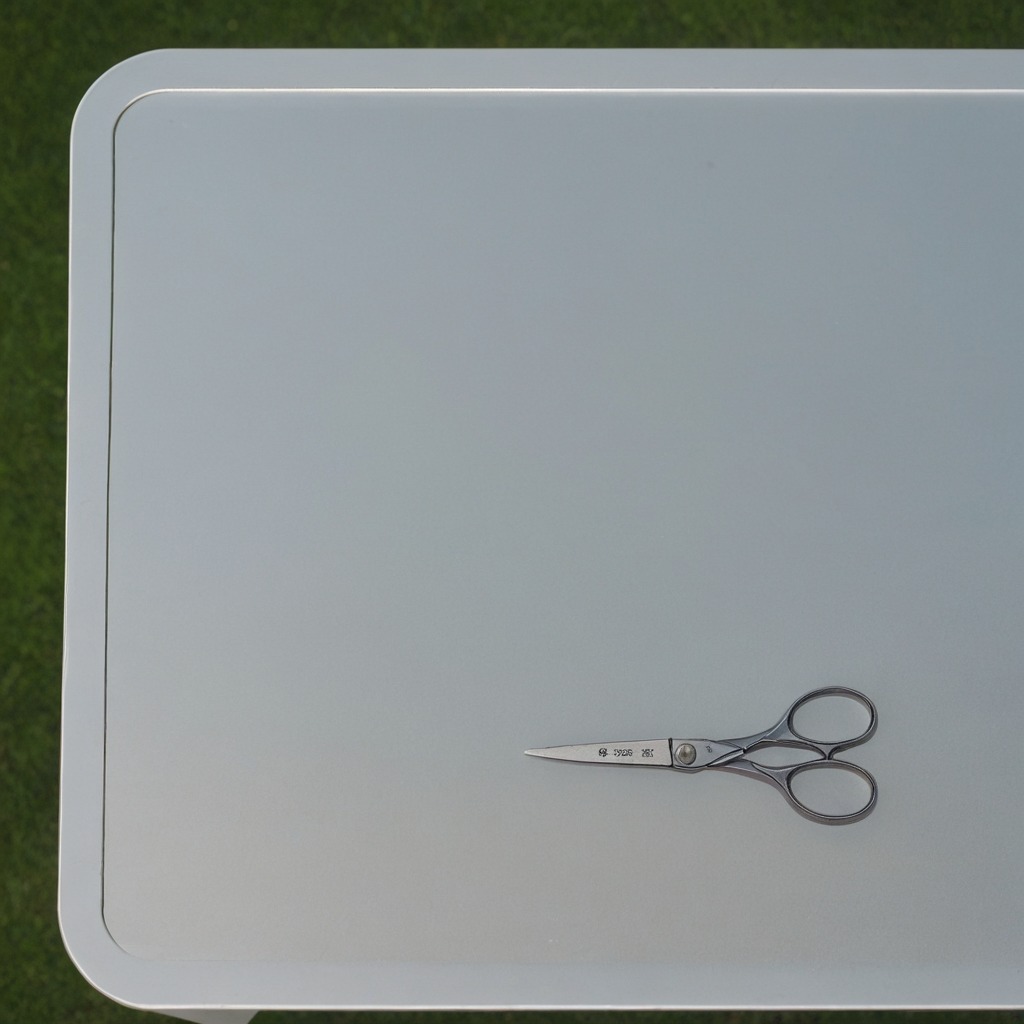
A scissor is lying on the table.